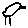
Label: bird